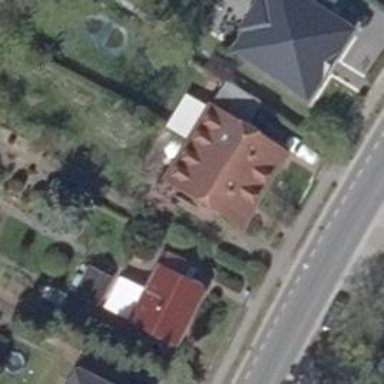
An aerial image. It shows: Simple and straightforward house.